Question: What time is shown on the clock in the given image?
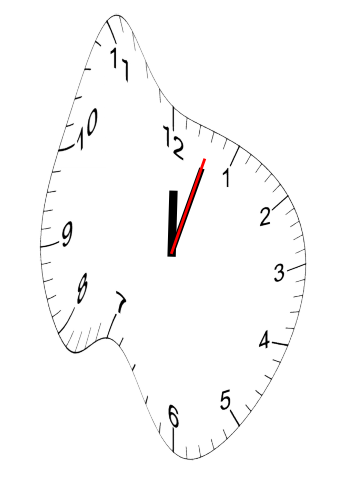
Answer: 12:03:03